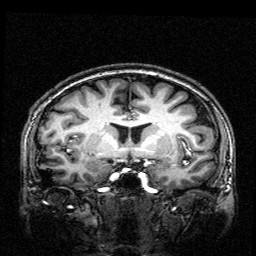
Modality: T1w
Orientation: sagittal
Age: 27
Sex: male